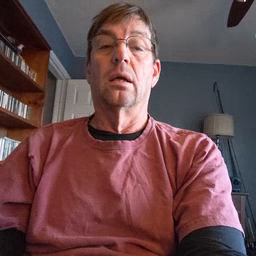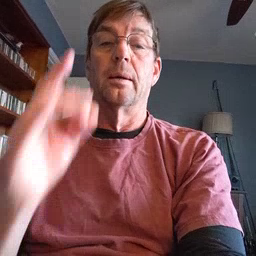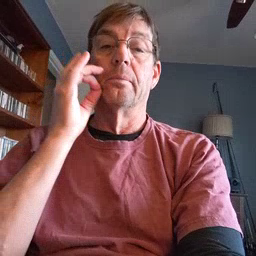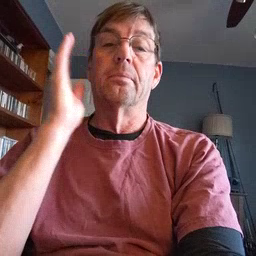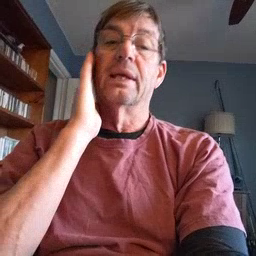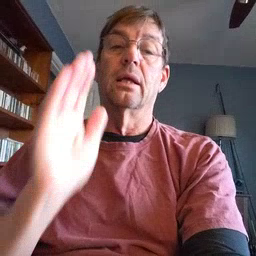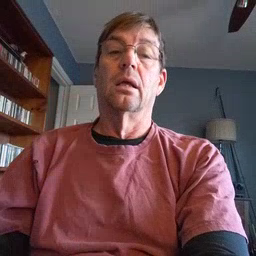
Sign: bee